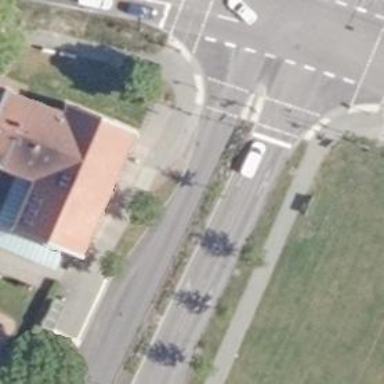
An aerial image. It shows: Tertiary road with asphalt surface and separate sidewalk.